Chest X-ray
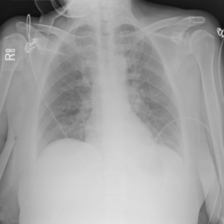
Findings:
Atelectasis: positive
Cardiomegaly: negative
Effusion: negative
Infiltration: negative
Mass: negative
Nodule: negative
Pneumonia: negative
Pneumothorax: negative
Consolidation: negative
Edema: negative
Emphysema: negative
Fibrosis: negative
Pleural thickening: negative
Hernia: negative